Field crop: tomato
Growth stage: 2
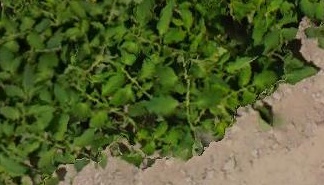
Species: tomato